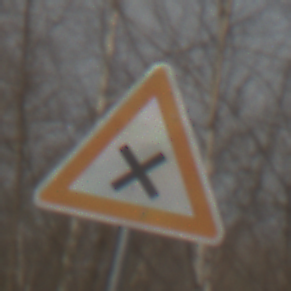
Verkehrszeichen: KreuzungOderEinmuendung
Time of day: MorningAfternoon
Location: Outdoor (Nature)
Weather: PartlyCloudy
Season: Winter
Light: Natural